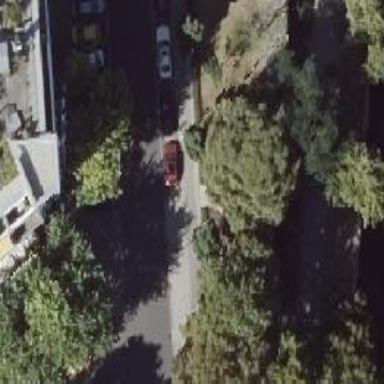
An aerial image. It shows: Broadleaved tree with lush foliage.